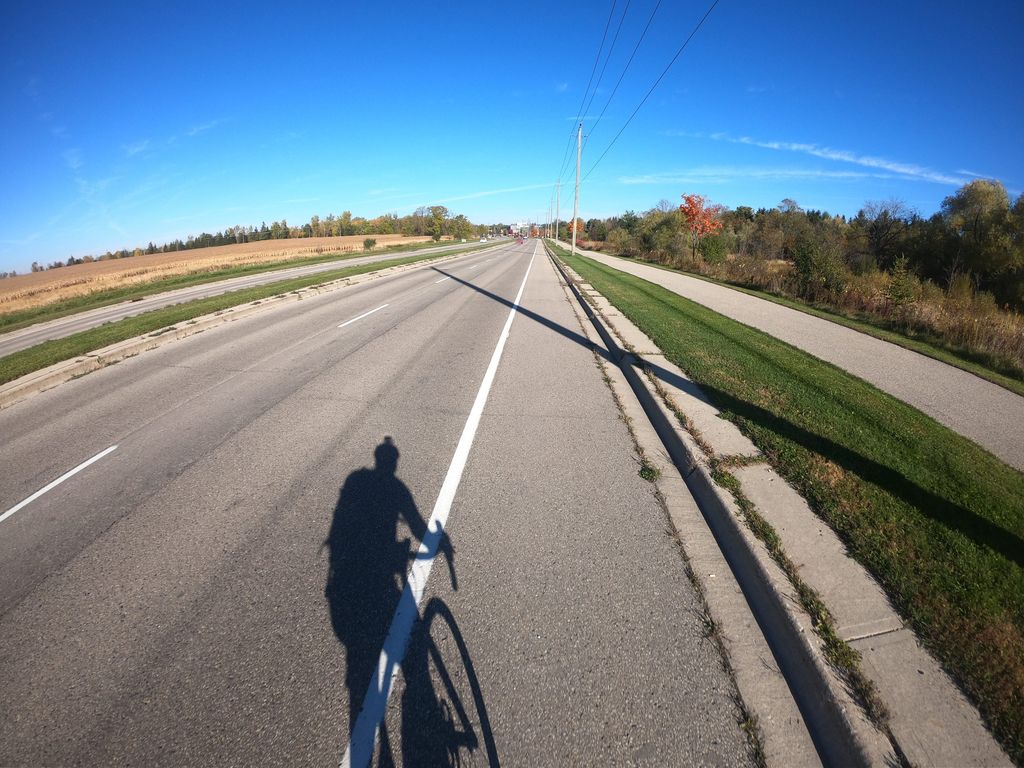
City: kitchener-waterloo